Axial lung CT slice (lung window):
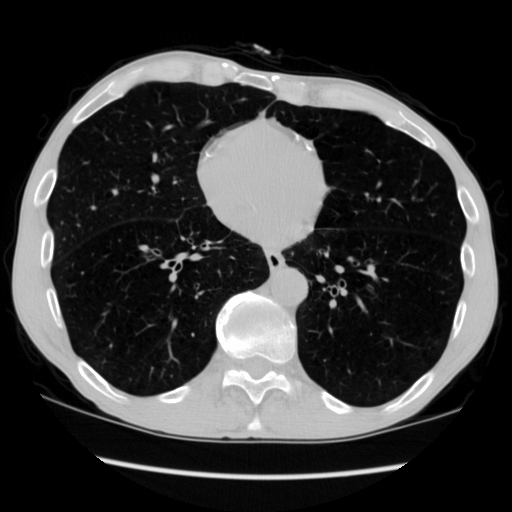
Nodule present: no